Aerial crown-view tile of a tropical tree (Barro Colorado Island, Panama), acquired 20250124:
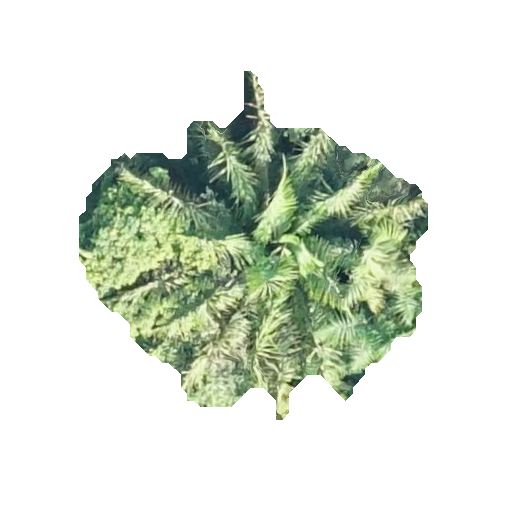
Species: Attalea butyracea
GBIF accepted scientific name: Attalea butyracea
Crown area: 111.025 m²